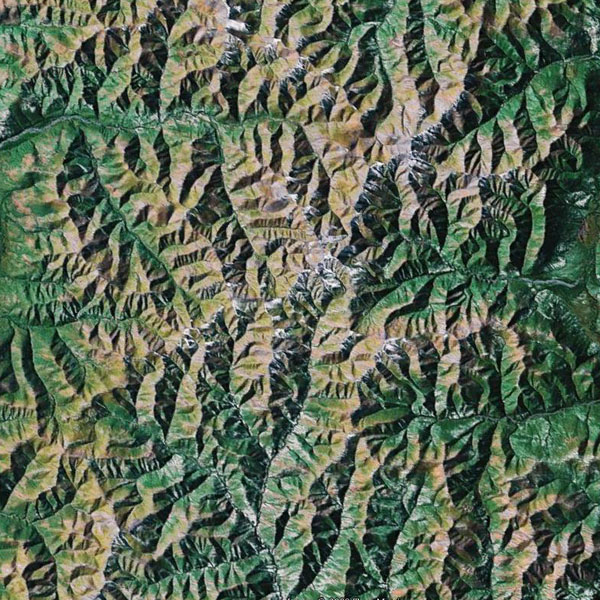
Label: Mountain